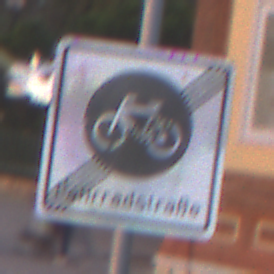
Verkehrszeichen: EndeFahrradstrasse
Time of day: SunriseSunset
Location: Outdoor (Urban)
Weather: Clear
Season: NotSpecified
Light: Natural